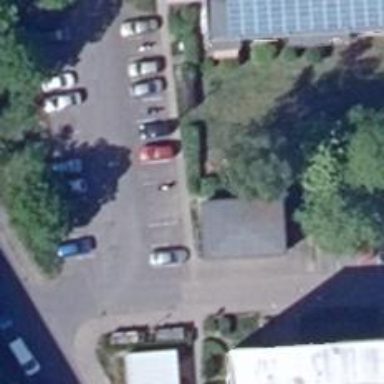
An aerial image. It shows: Sidewalk.